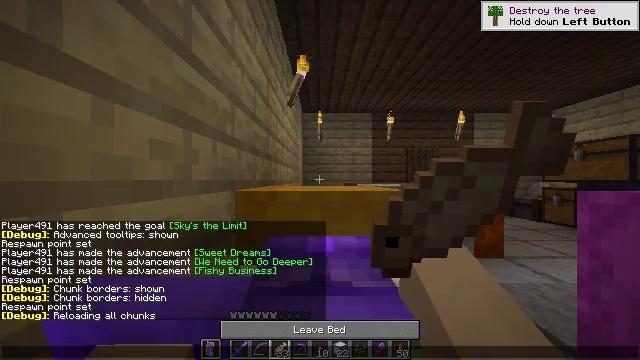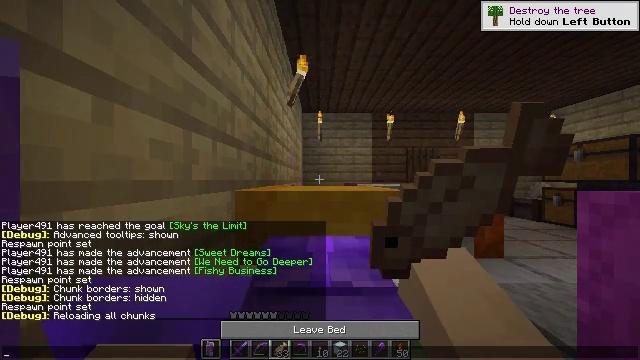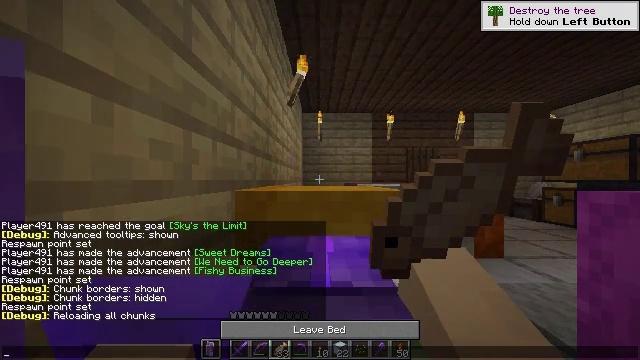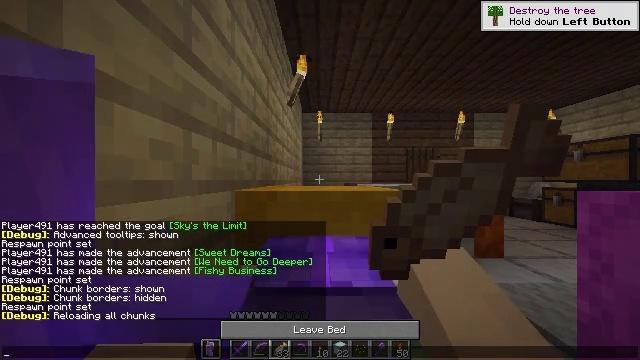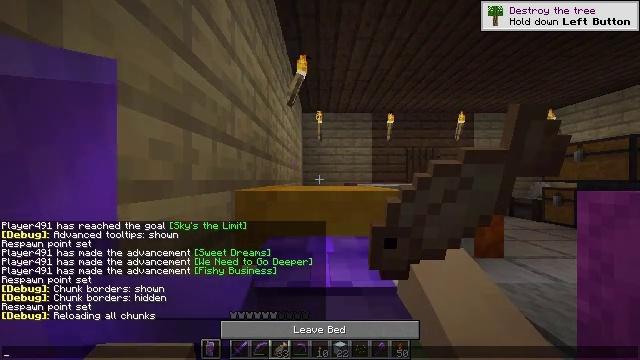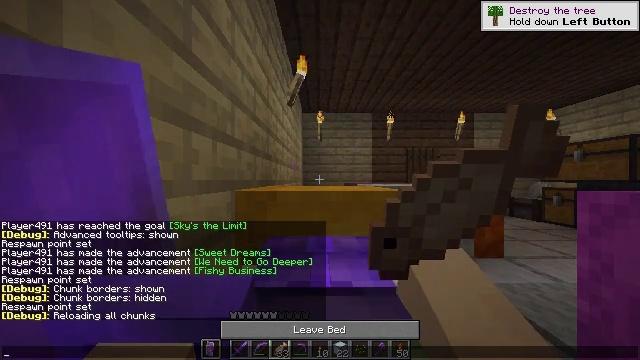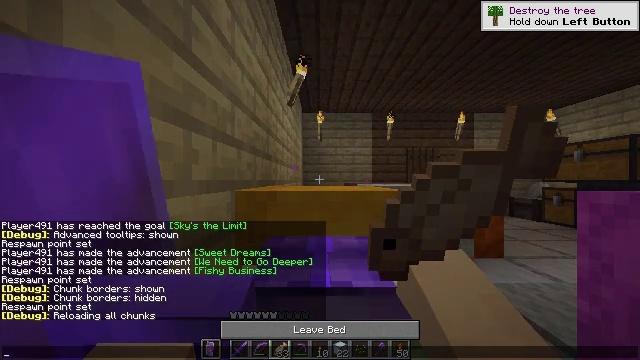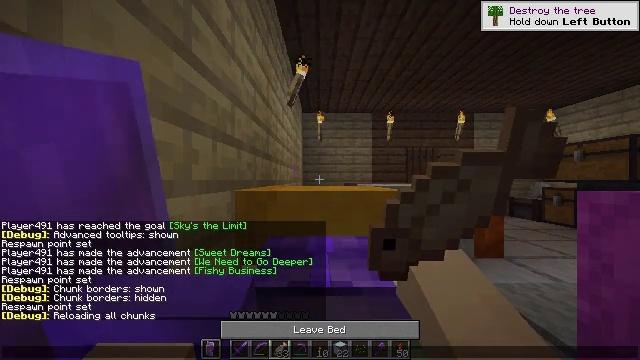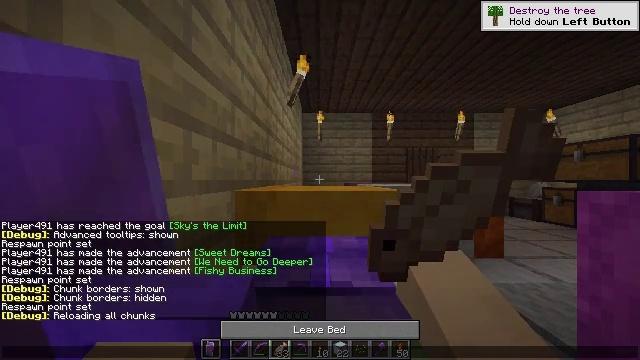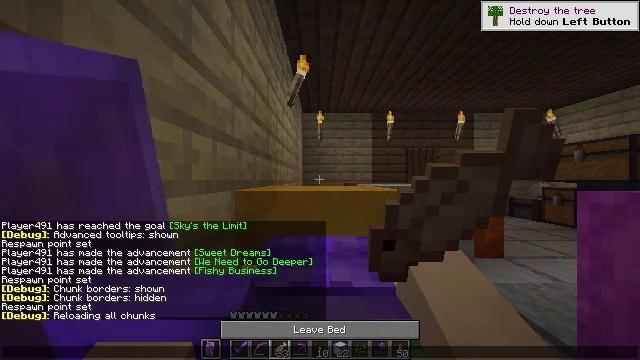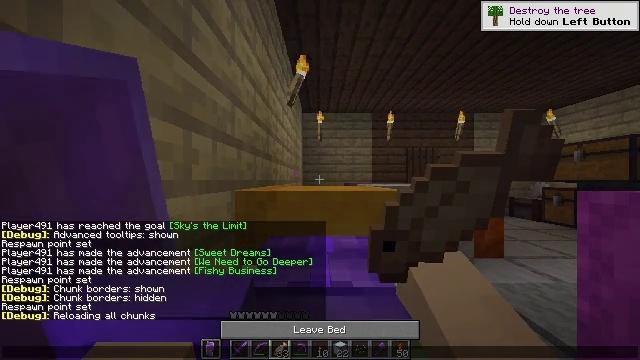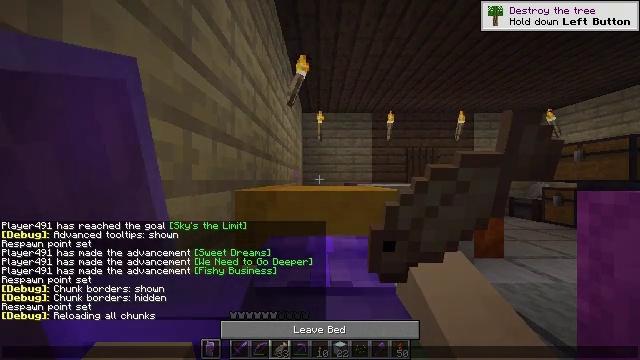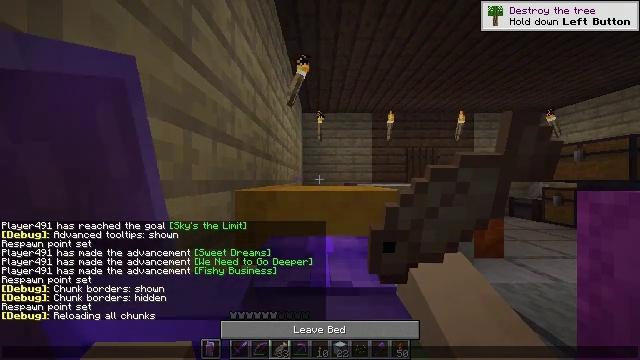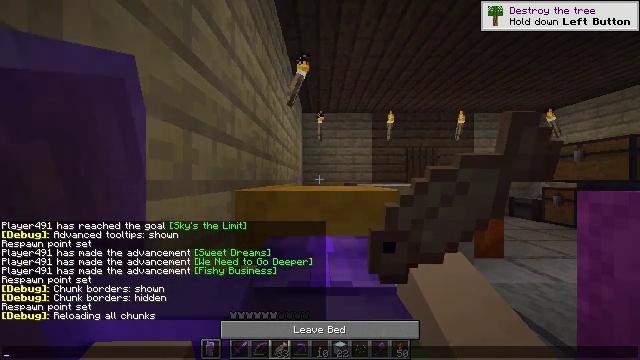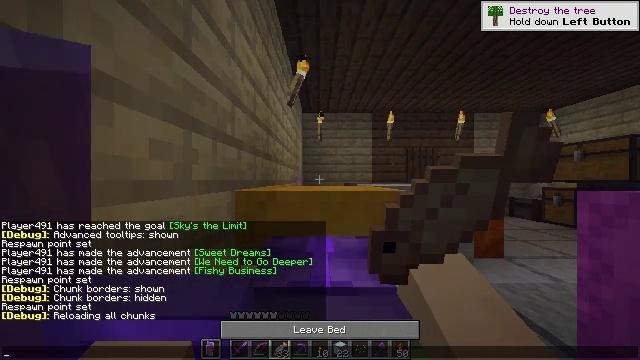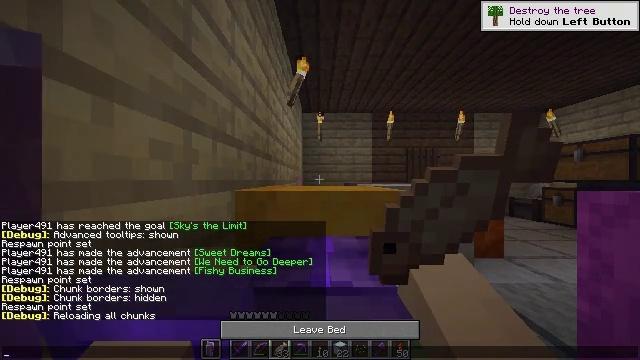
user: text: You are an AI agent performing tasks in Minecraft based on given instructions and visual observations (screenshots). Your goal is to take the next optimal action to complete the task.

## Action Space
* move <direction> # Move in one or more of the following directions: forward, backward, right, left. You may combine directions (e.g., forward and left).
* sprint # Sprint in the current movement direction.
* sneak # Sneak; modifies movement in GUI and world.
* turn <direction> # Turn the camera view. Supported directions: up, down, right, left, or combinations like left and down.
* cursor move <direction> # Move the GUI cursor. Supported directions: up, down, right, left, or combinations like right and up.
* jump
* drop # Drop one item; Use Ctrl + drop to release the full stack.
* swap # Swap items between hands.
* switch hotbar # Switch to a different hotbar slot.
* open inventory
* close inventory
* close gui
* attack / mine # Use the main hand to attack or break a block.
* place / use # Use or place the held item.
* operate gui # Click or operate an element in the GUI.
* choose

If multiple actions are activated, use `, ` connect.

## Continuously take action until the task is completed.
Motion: motion action
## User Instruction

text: Harvest coarse dirt by holding left button.
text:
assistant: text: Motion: no_op
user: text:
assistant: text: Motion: no_op
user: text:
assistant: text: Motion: no_op
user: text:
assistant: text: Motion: no_op
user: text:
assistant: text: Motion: no_op
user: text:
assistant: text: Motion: no_op
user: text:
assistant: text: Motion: no_op
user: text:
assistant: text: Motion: no_op
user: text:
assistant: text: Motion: no_op
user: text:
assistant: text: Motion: no_op
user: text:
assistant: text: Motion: no_op
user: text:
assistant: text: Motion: no_op
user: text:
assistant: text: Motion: no_op
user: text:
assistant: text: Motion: no_op
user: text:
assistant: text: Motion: no_op
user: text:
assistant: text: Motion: no_op
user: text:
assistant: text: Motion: no_op
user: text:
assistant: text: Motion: no_op
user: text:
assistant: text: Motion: no_op
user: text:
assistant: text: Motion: no_op
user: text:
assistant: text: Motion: no_op
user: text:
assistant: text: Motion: no_op
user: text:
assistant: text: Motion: no_op
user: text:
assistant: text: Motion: no_op
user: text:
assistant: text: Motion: no_op
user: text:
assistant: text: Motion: no_op
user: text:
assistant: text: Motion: no_op
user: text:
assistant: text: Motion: no_op
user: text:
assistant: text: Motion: no_op
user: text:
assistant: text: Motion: no_op